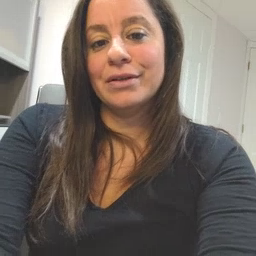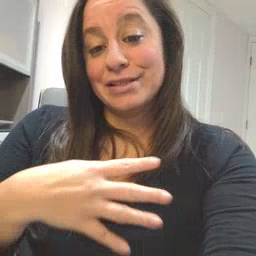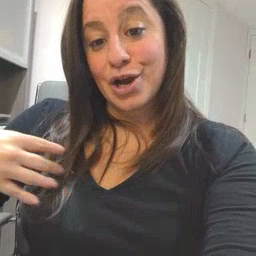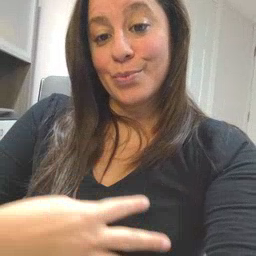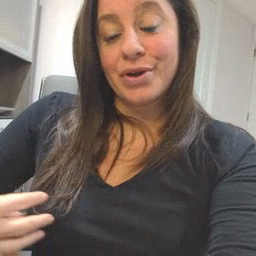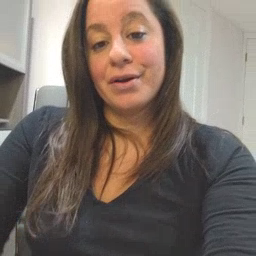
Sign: zebra